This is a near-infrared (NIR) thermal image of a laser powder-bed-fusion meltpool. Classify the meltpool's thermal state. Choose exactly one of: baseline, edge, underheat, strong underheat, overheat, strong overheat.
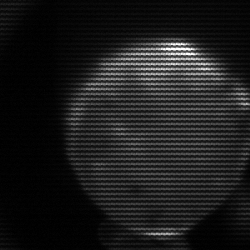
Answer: edge